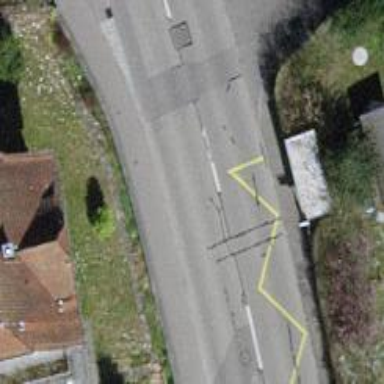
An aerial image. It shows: Bus stop with designated stop position for public transport.